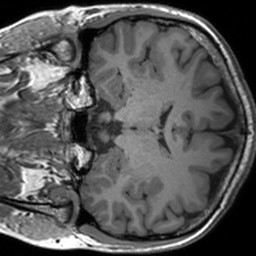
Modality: T1w
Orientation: coronal
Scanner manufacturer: siemens
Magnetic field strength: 3 T
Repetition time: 1.54 s
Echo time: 0.00234 s